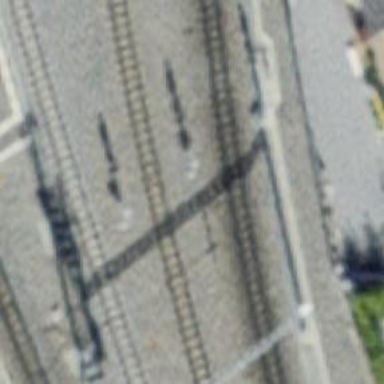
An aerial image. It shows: Railway signal.